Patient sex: F
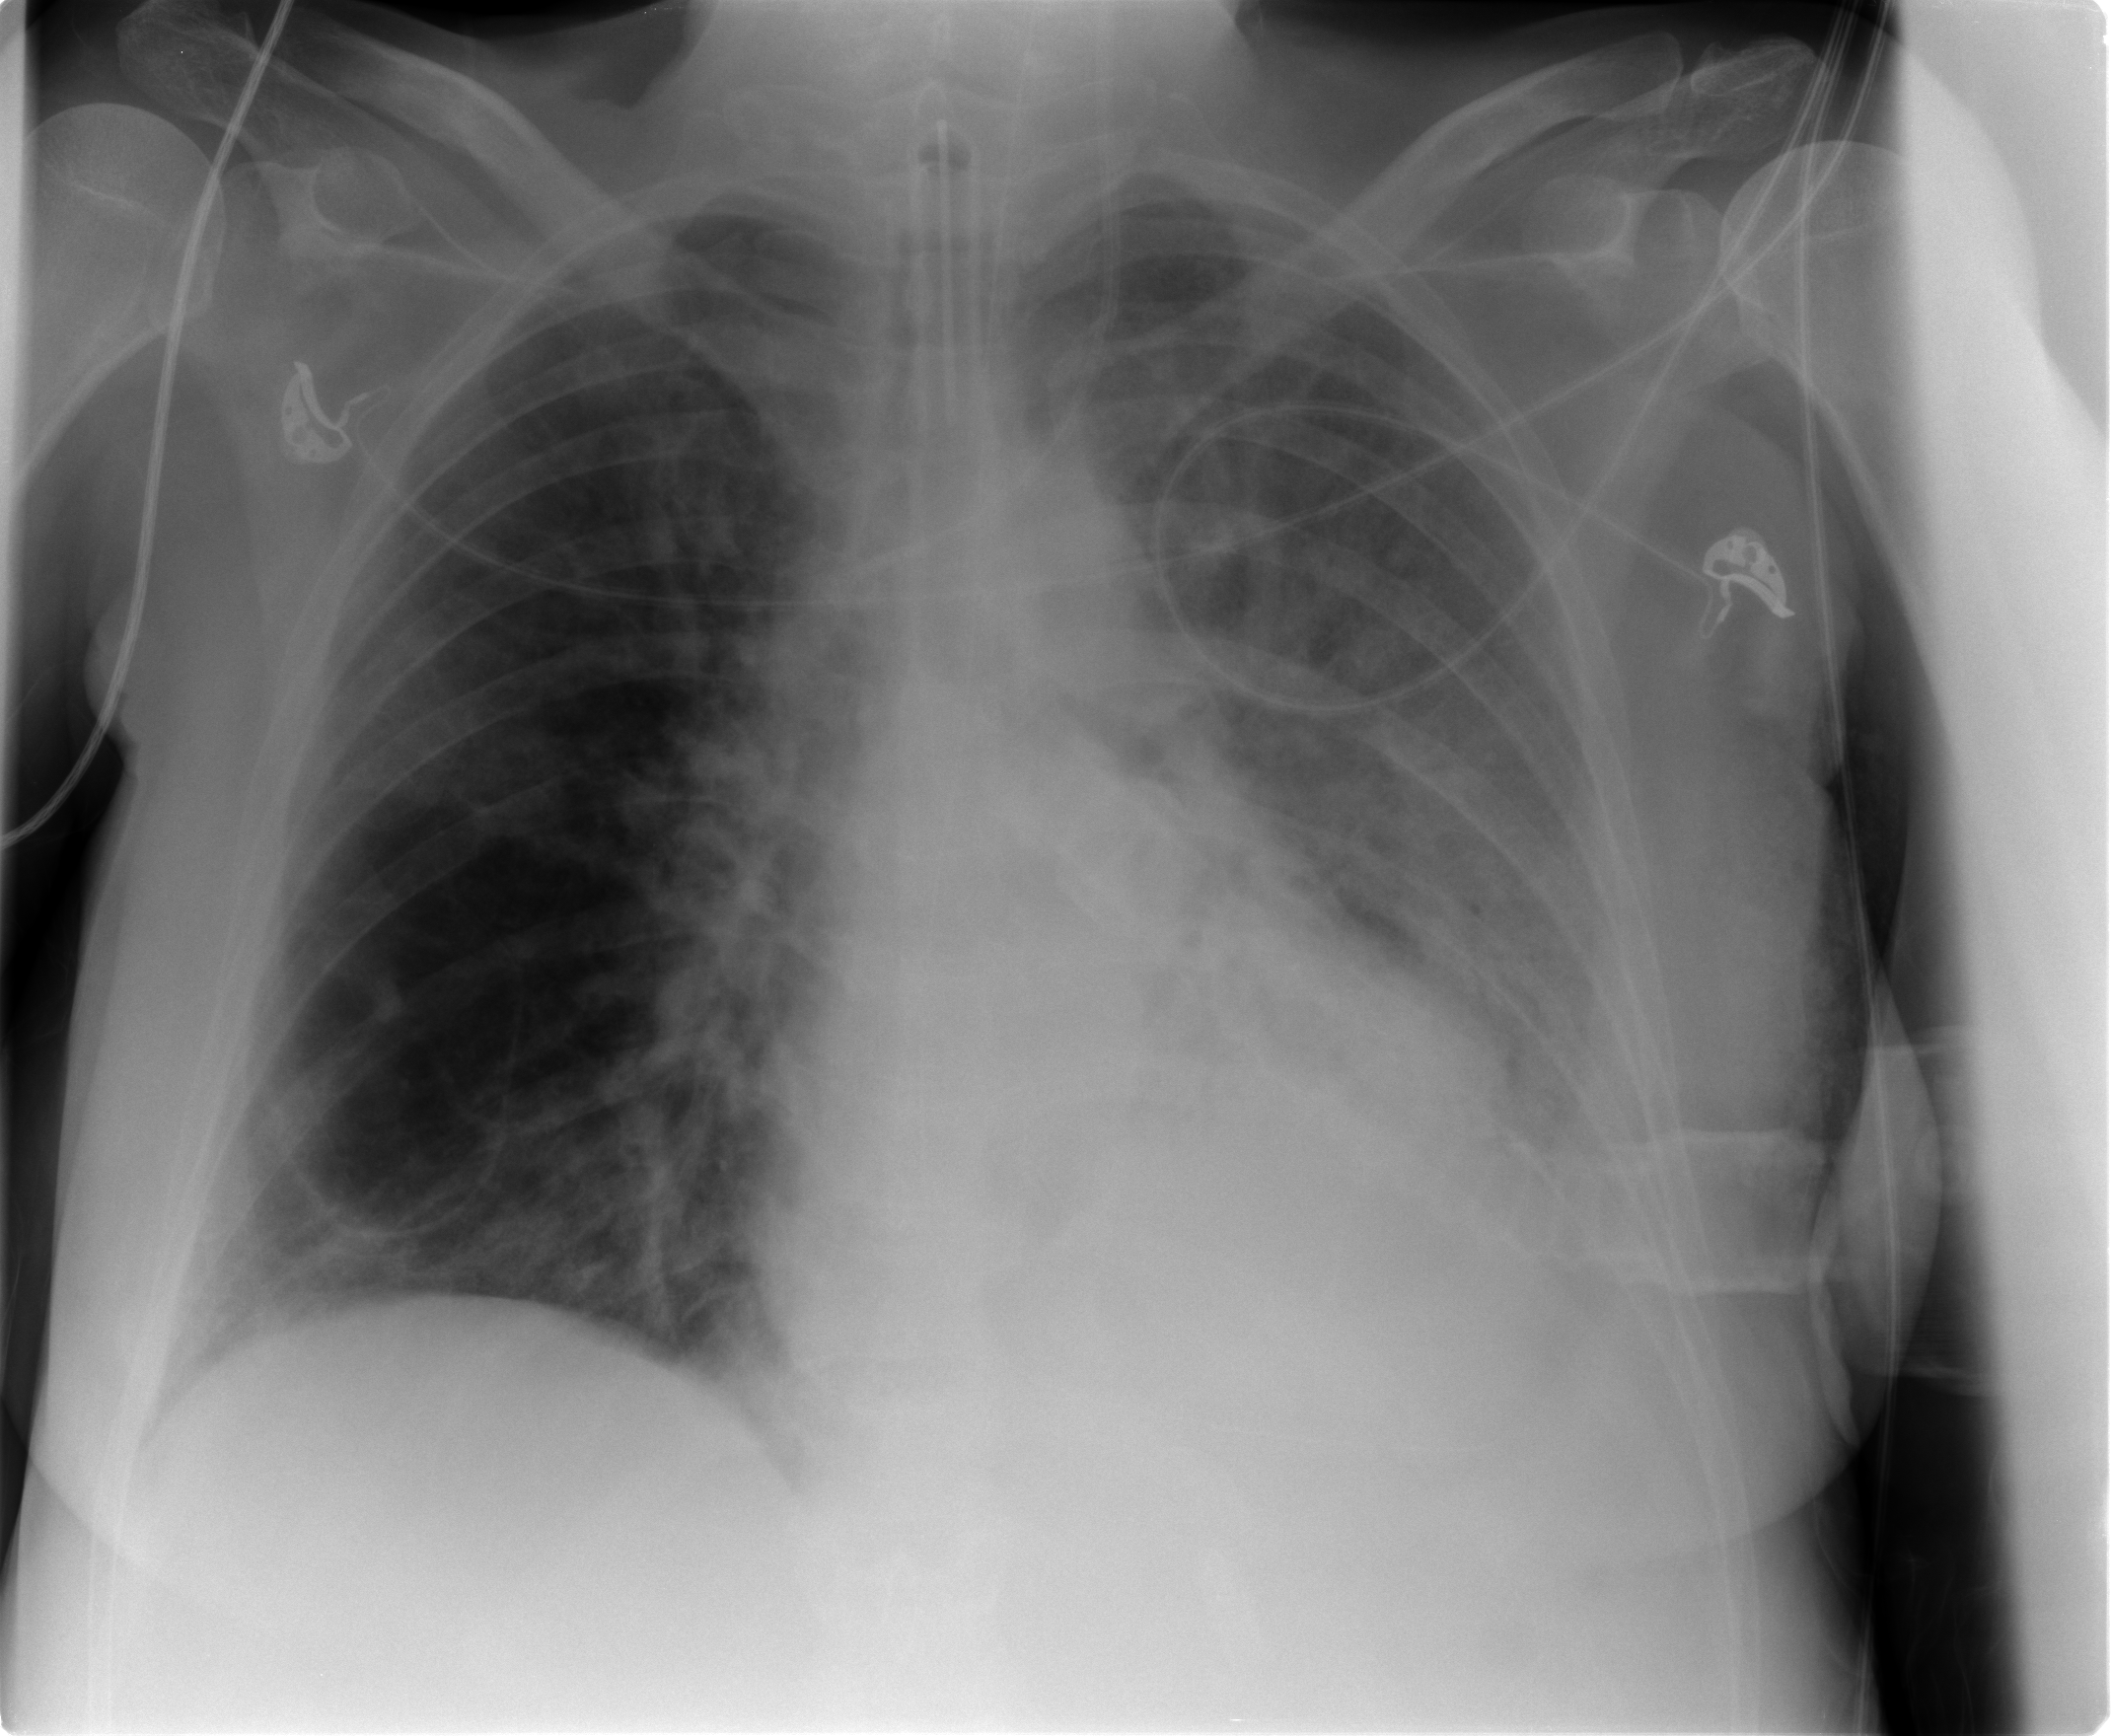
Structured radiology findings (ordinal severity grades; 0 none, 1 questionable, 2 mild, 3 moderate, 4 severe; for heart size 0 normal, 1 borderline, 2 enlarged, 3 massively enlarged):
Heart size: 2
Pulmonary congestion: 2
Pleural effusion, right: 2
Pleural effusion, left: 2
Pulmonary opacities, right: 2
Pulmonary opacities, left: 2
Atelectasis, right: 2
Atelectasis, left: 3